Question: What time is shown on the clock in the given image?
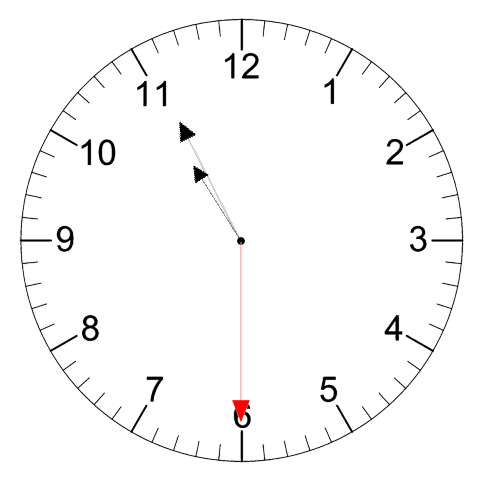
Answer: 10:55:30